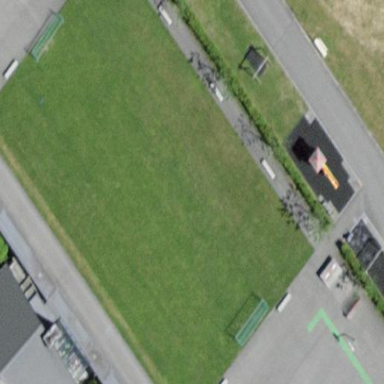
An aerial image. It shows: Multi-sport pitch with grass surface for leisure land activities.